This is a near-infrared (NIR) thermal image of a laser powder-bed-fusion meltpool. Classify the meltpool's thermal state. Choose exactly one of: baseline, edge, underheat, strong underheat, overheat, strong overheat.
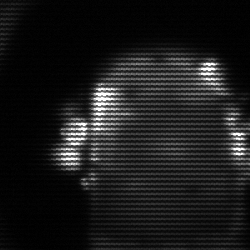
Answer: baseline